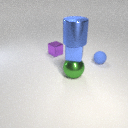
small blue rubber cube below large blue metal cylinder